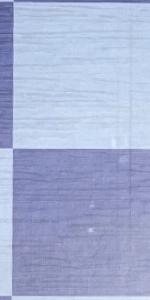
Label: Empty